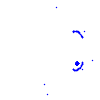
Particle: pion